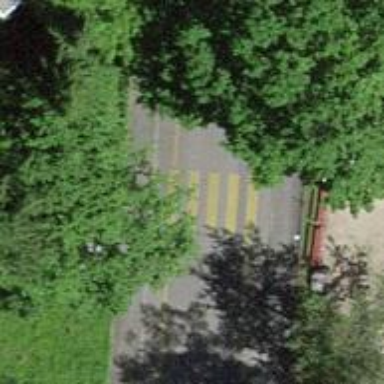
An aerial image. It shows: Uncontrolled zebra crossing on the road.